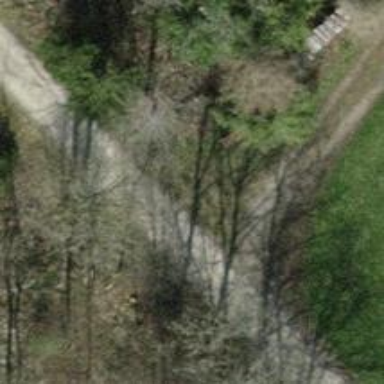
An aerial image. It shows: Bench.